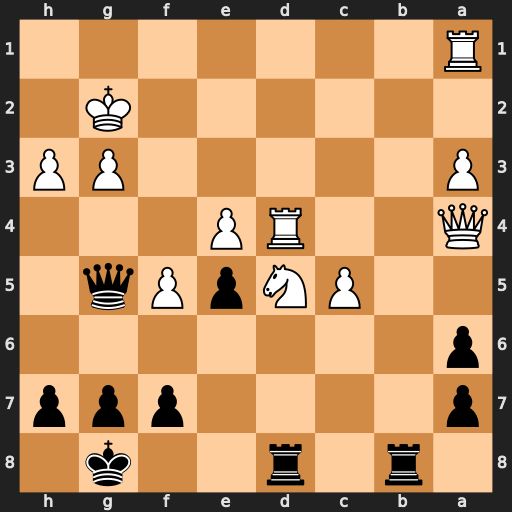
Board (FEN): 1r1r2k1/p4ppp/p7/2PNpPq1/Q2RP3/P5PP/6K1/R7
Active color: b
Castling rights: -
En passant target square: -
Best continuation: Rb2+ Kh1 exd4 Qxd4 Rdb8